Chest X-ray:
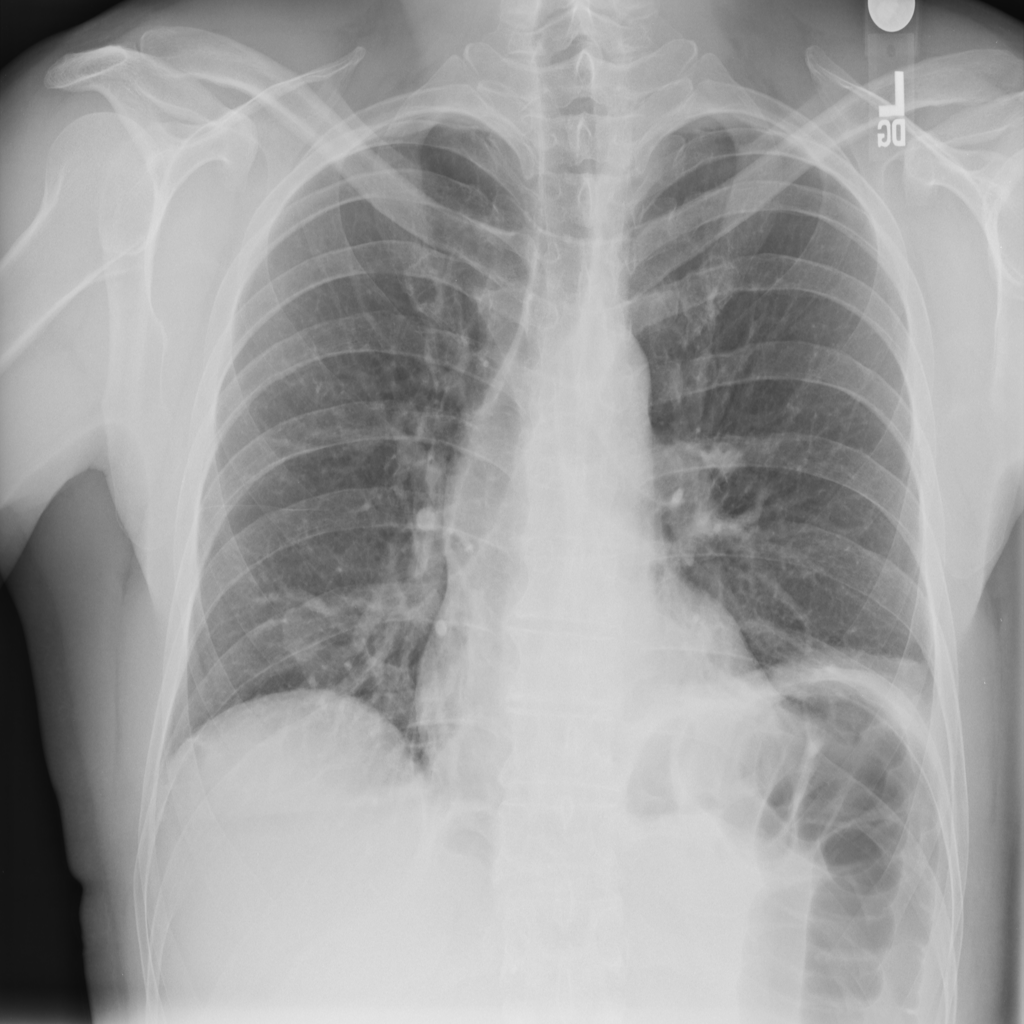
Findings: Consolidation, Effusion, Nodule
No abnormal finding: no